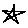
Label: star